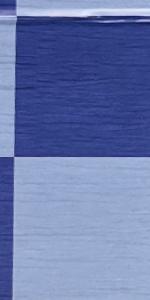
Label: Empty